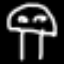
Label: mushroom